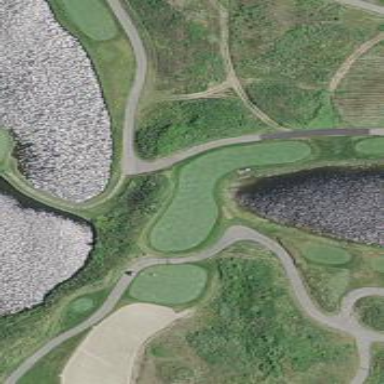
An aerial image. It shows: Golf tee on grassy land.